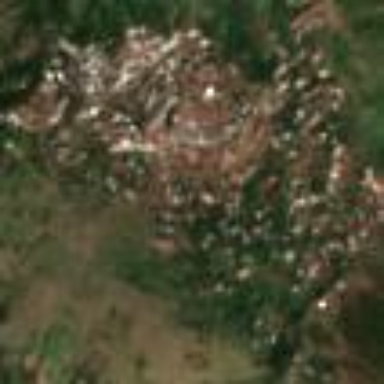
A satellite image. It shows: Residential area in rural and mountainous region.